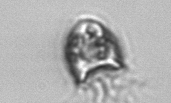
Label: Balanion